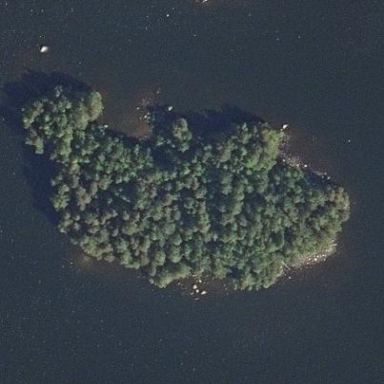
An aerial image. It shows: Islet.